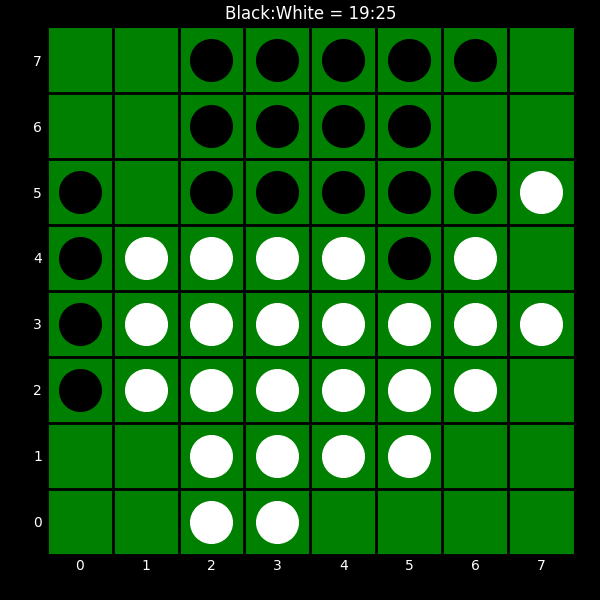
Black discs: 19
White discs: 25